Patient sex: M
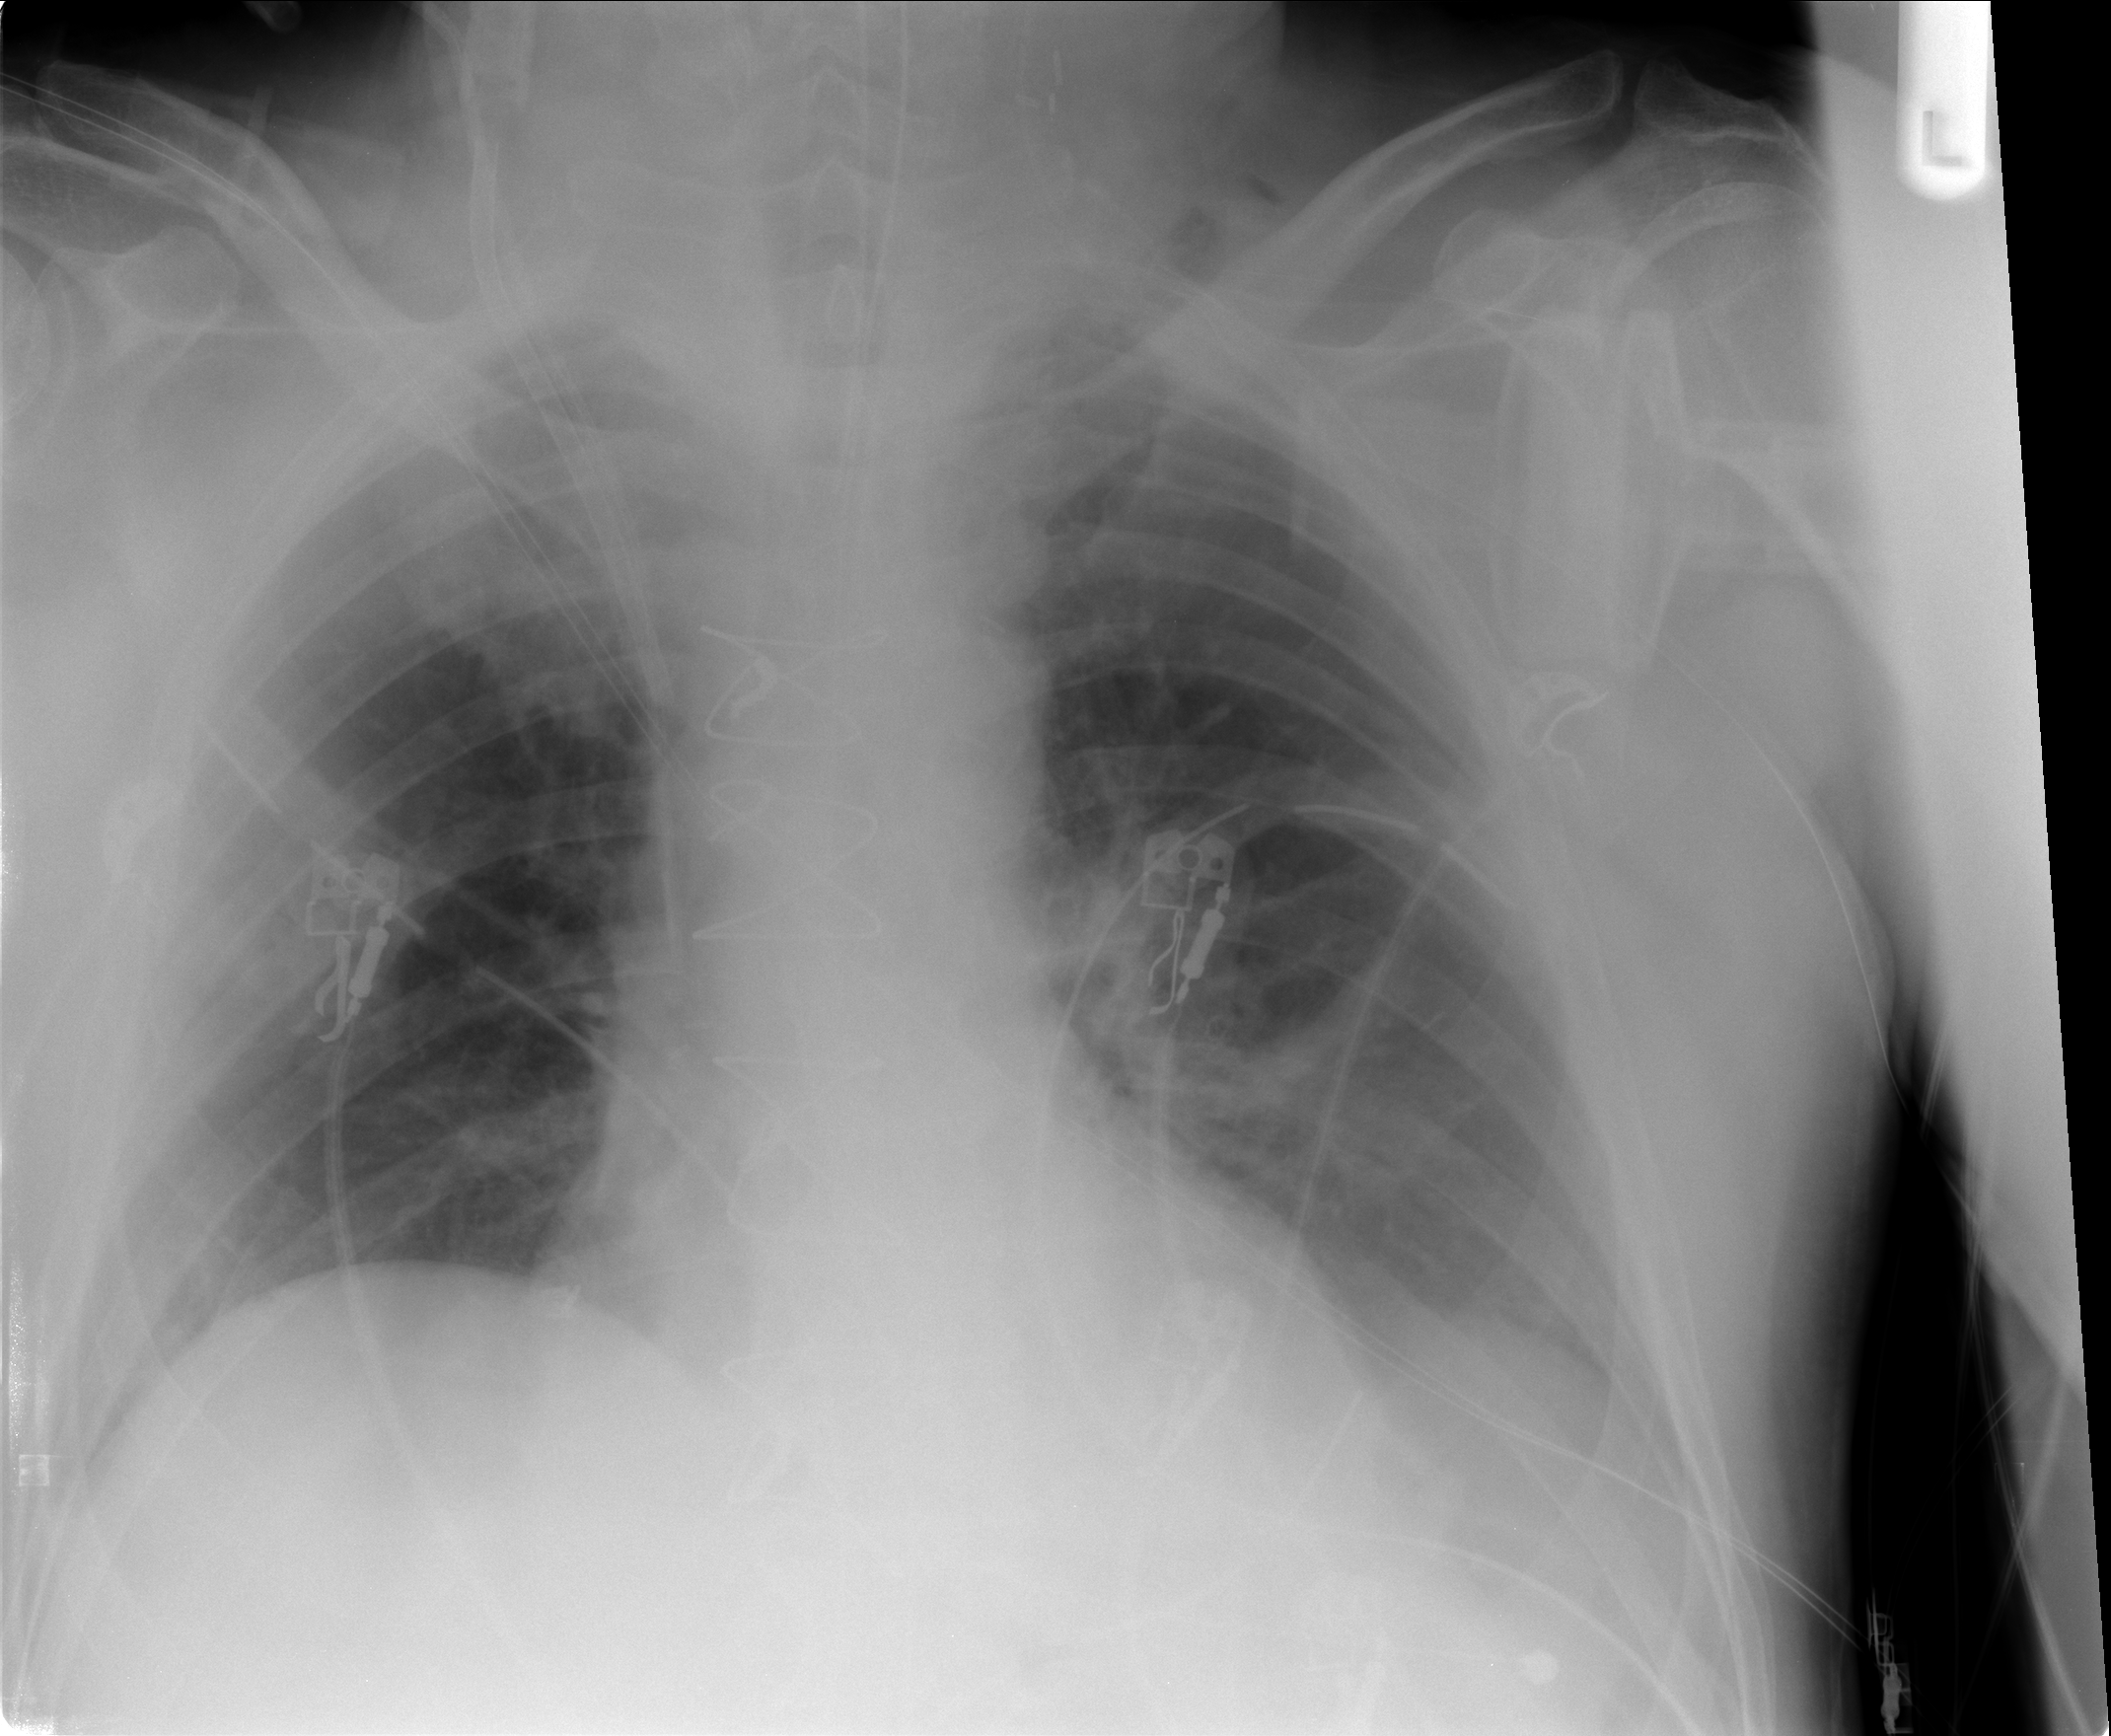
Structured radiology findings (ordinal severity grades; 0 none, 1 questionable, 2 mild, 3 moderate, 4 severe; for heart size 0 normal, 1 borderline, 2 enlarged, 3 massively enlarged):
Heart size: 0
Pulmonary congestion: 0
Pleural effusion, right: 2
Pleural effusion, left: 2
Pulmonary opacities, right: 0
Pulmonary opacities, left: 0
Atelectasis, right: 2
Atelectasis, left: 2